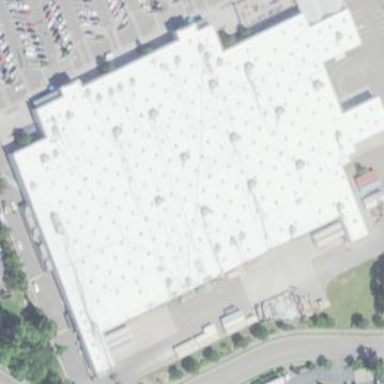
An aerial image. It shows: Building that houses supermarket.